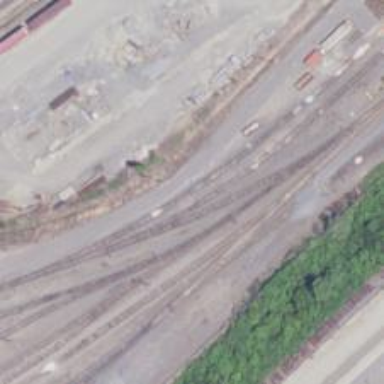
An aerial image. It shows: Railway yard in service.